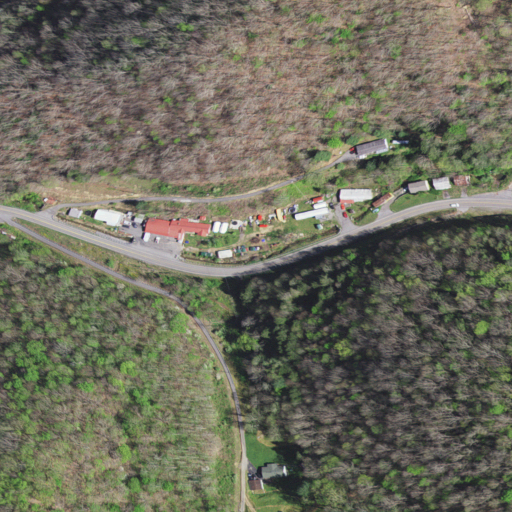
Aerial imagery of valley in Virginia named Arwood Hollow containing deciduous forest, medium intensity development, open development, evergreen forest, low intensity development, mixed forest, and pasture